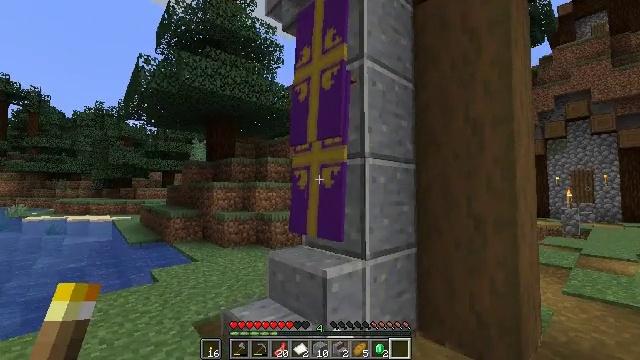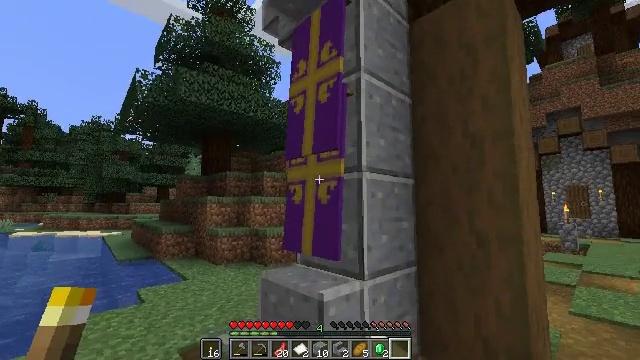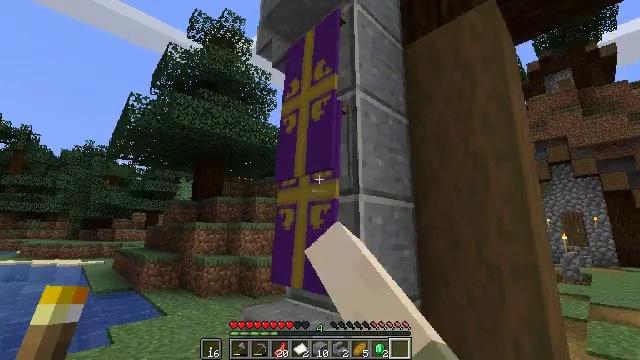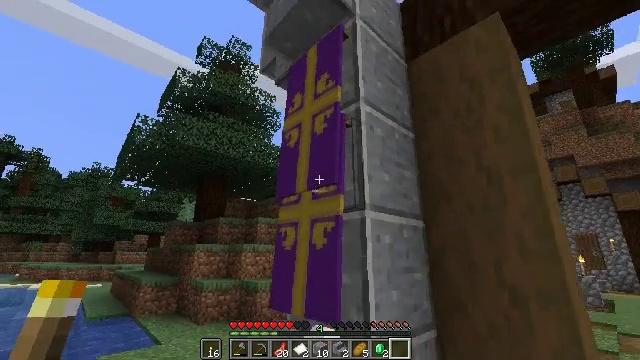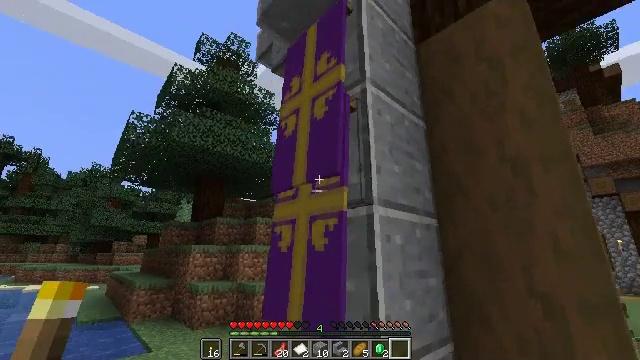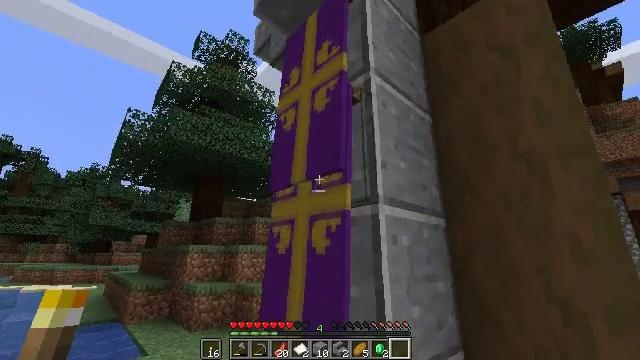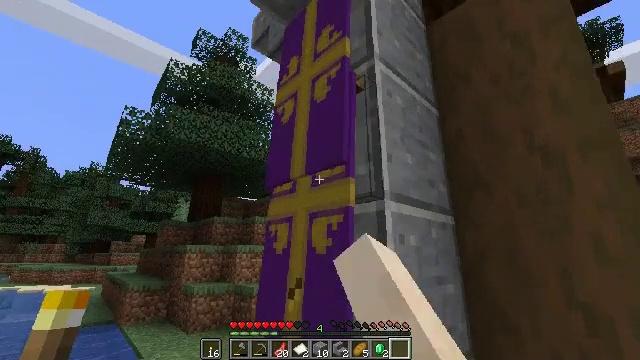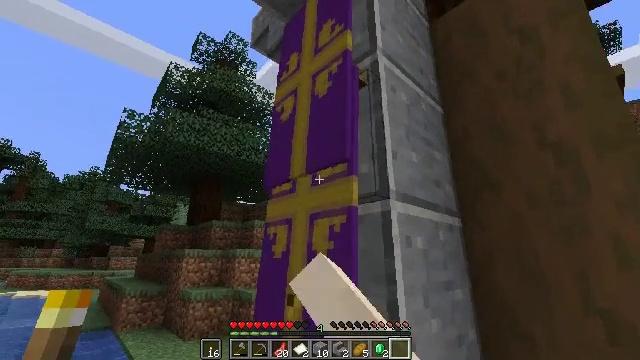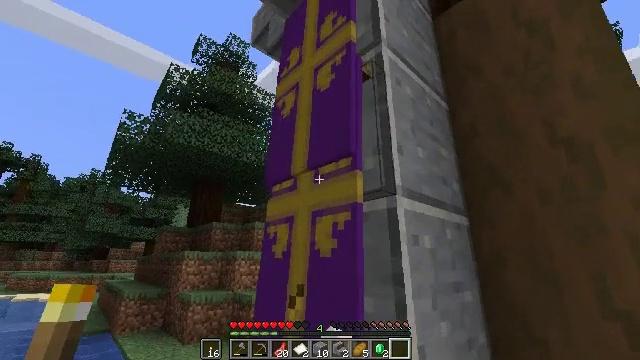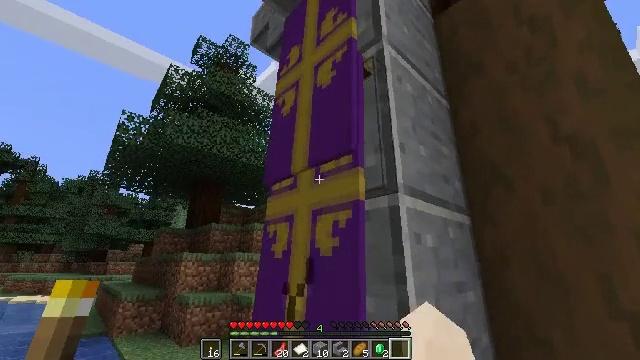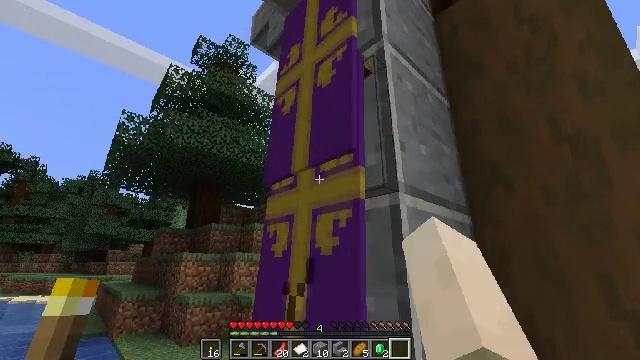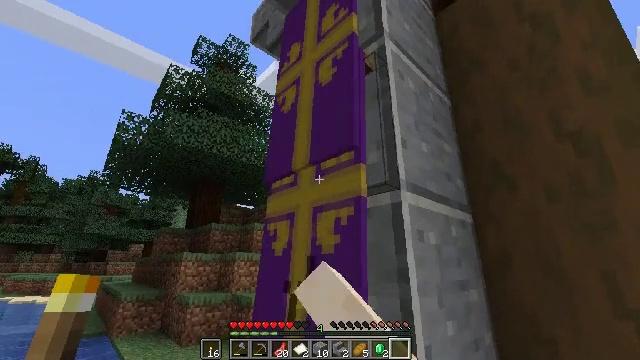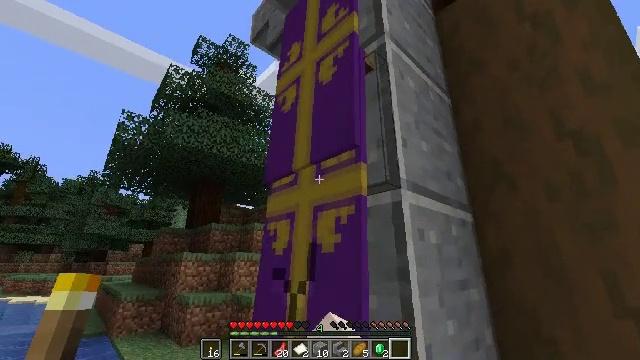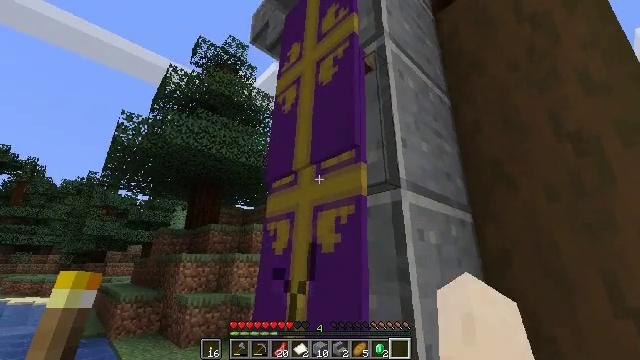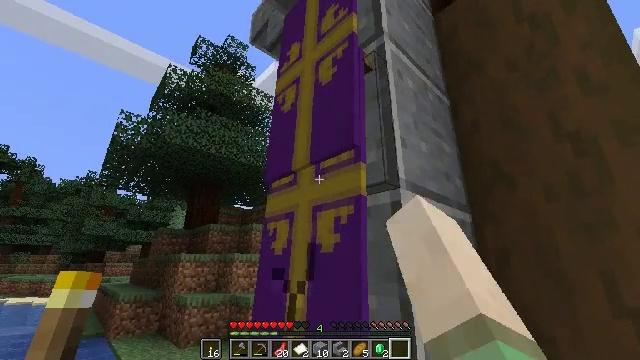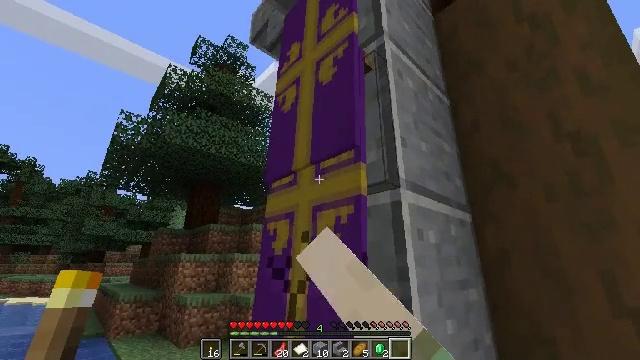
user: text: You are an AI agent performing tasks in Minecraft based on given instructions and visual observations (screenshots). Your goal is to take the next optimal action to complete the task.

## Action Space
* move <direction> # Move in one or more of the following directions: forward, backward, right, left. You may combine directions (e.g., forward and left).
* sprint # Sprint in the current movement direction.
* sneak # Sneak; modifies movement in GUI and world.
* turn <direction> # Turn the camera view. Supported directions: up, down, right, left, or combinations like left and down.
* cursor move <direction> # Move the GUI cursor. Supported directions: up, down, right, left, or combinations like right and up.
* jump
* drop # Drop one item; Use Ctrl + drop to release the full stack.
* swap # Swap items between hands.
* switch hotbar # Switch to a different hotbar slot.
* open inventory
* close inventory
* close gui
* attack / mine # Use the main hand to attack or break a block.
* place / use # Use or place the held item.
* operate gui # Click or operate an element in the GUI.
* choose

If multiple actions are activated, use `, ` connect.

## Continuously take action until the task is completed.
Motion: motion action
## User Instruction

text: Harvest the purple wall banner by hitting it.
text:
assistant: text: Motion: move forward, turn up, attack / mine
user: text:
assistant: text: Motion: move forward, turn right and up
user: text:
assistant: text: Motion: move forward, turn up
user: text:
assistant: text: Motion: move forward, attack / mine
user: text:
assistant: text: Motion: move forward, attack / mine
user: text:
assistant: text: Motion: attack / mine
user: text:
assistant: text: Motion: attack / mine
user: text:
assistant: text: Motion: attack / mine
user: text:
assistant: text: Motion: attack / mine
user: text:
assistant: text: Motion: attack / mine
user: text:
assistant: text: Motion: attack / mine
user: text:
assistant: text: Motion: attack / mine
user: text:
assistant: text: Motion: attack / mine
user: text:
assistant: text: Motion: attack / mine
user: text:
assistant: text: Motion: attack / mine
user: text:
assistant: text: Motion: turn up, attack / mine
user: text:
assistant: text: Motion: turn up, attack / mine
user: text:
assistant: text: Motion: turn up, attack / mine
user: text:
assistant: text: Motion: attack / mine
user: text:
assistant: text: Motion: attack / mine
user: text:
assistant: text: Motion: attack / mine
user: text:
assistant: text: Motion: attack / mine
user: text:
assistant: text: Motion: attack / mine
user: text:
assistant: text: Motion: attack / mine
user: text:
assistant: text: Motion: attack / mine
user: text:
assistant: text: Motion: attack / mine
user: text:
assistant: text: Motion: attack / mine
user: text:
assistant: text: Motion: attack / mine
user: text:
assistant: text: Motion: attack / mine
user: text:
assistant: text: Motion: attack / mine